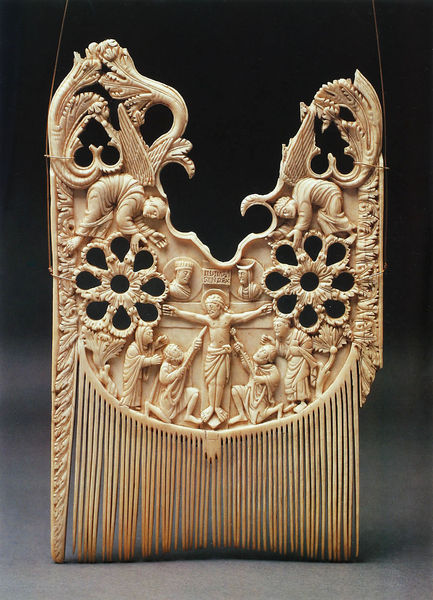
Titel: Kamm des Hl. Heribert
Standort: Herstellungsort: Metz (EU - F)
Institution: Köln, Schnütgen-Museum
Schlagwörter: blumen, johannes, sonne, engel, kamm, lanze, floral, mond, kreuz, christus, jesus, kreuzigung, mittelalter, maria, elfenbein, essig, inri, lanzenstich